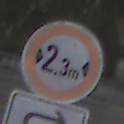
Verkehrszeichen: TatsaechlicheBreite2Komma3
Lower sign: RichtungsangabeDurchPfeile5
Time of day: Midday
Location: Outdoor (Urban)
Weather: Overcast
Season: NotSpecified
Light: Natural